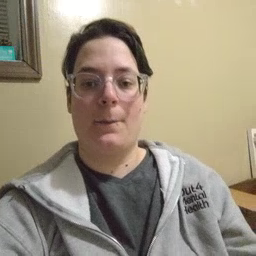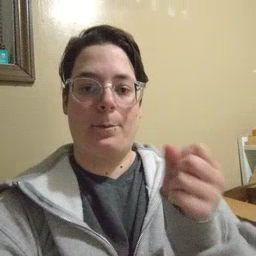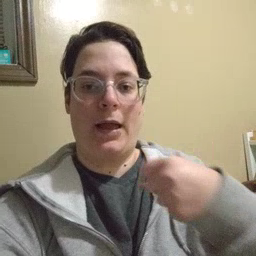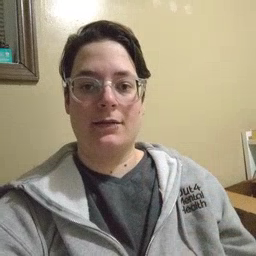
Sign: make